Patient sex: M
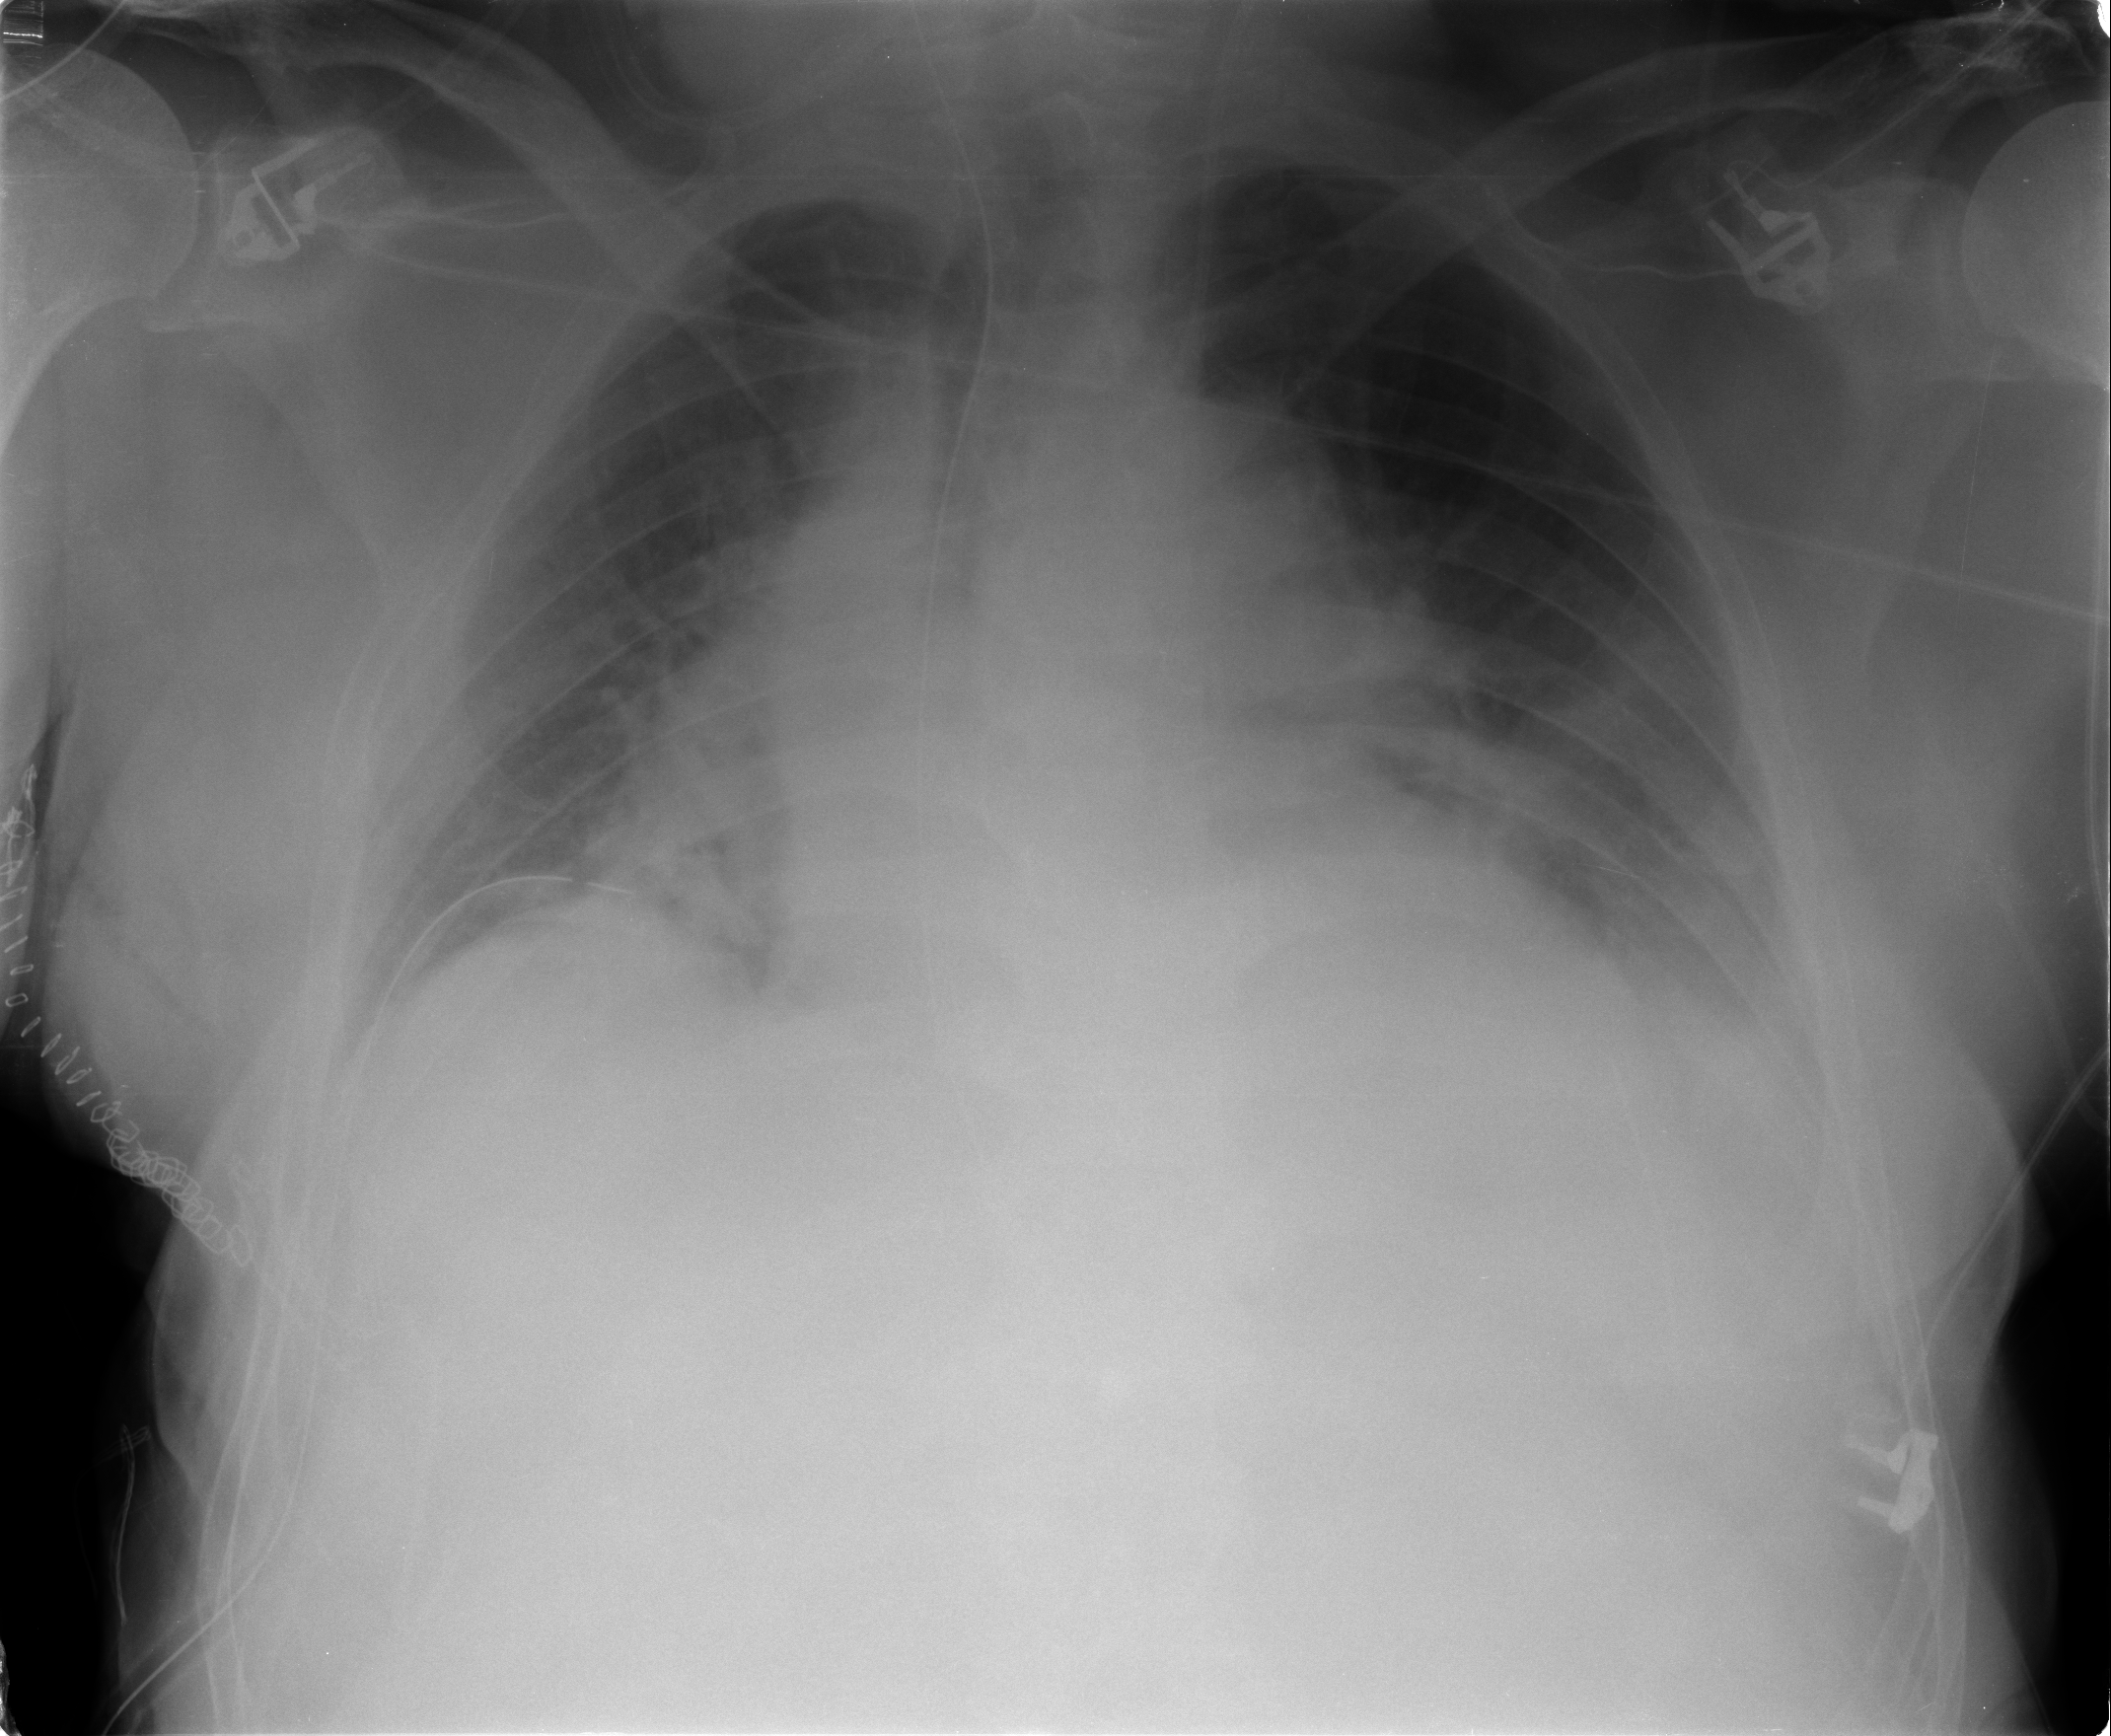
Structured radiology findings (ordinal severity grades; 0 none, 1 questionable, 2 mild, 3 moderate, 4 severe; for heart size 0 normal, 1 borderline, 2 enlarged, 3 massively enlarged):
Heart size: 2
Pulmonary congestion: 0
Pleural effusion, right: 0
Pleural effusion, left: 0
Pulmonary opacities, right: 0
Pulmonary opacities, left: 0
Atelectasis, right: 2
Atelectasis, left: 2